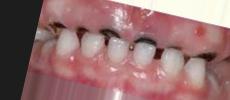
Condition: Caries